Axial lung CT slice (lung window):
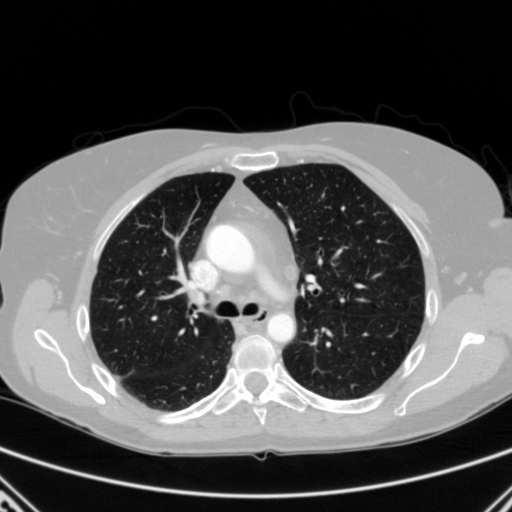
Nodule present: no